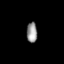
Tissue: lung
Cell type: Myeloid cells
Senescence score: 0.1859
Nuclear area (px): 213
Mean DAPI intensity: 147.169